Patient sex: M
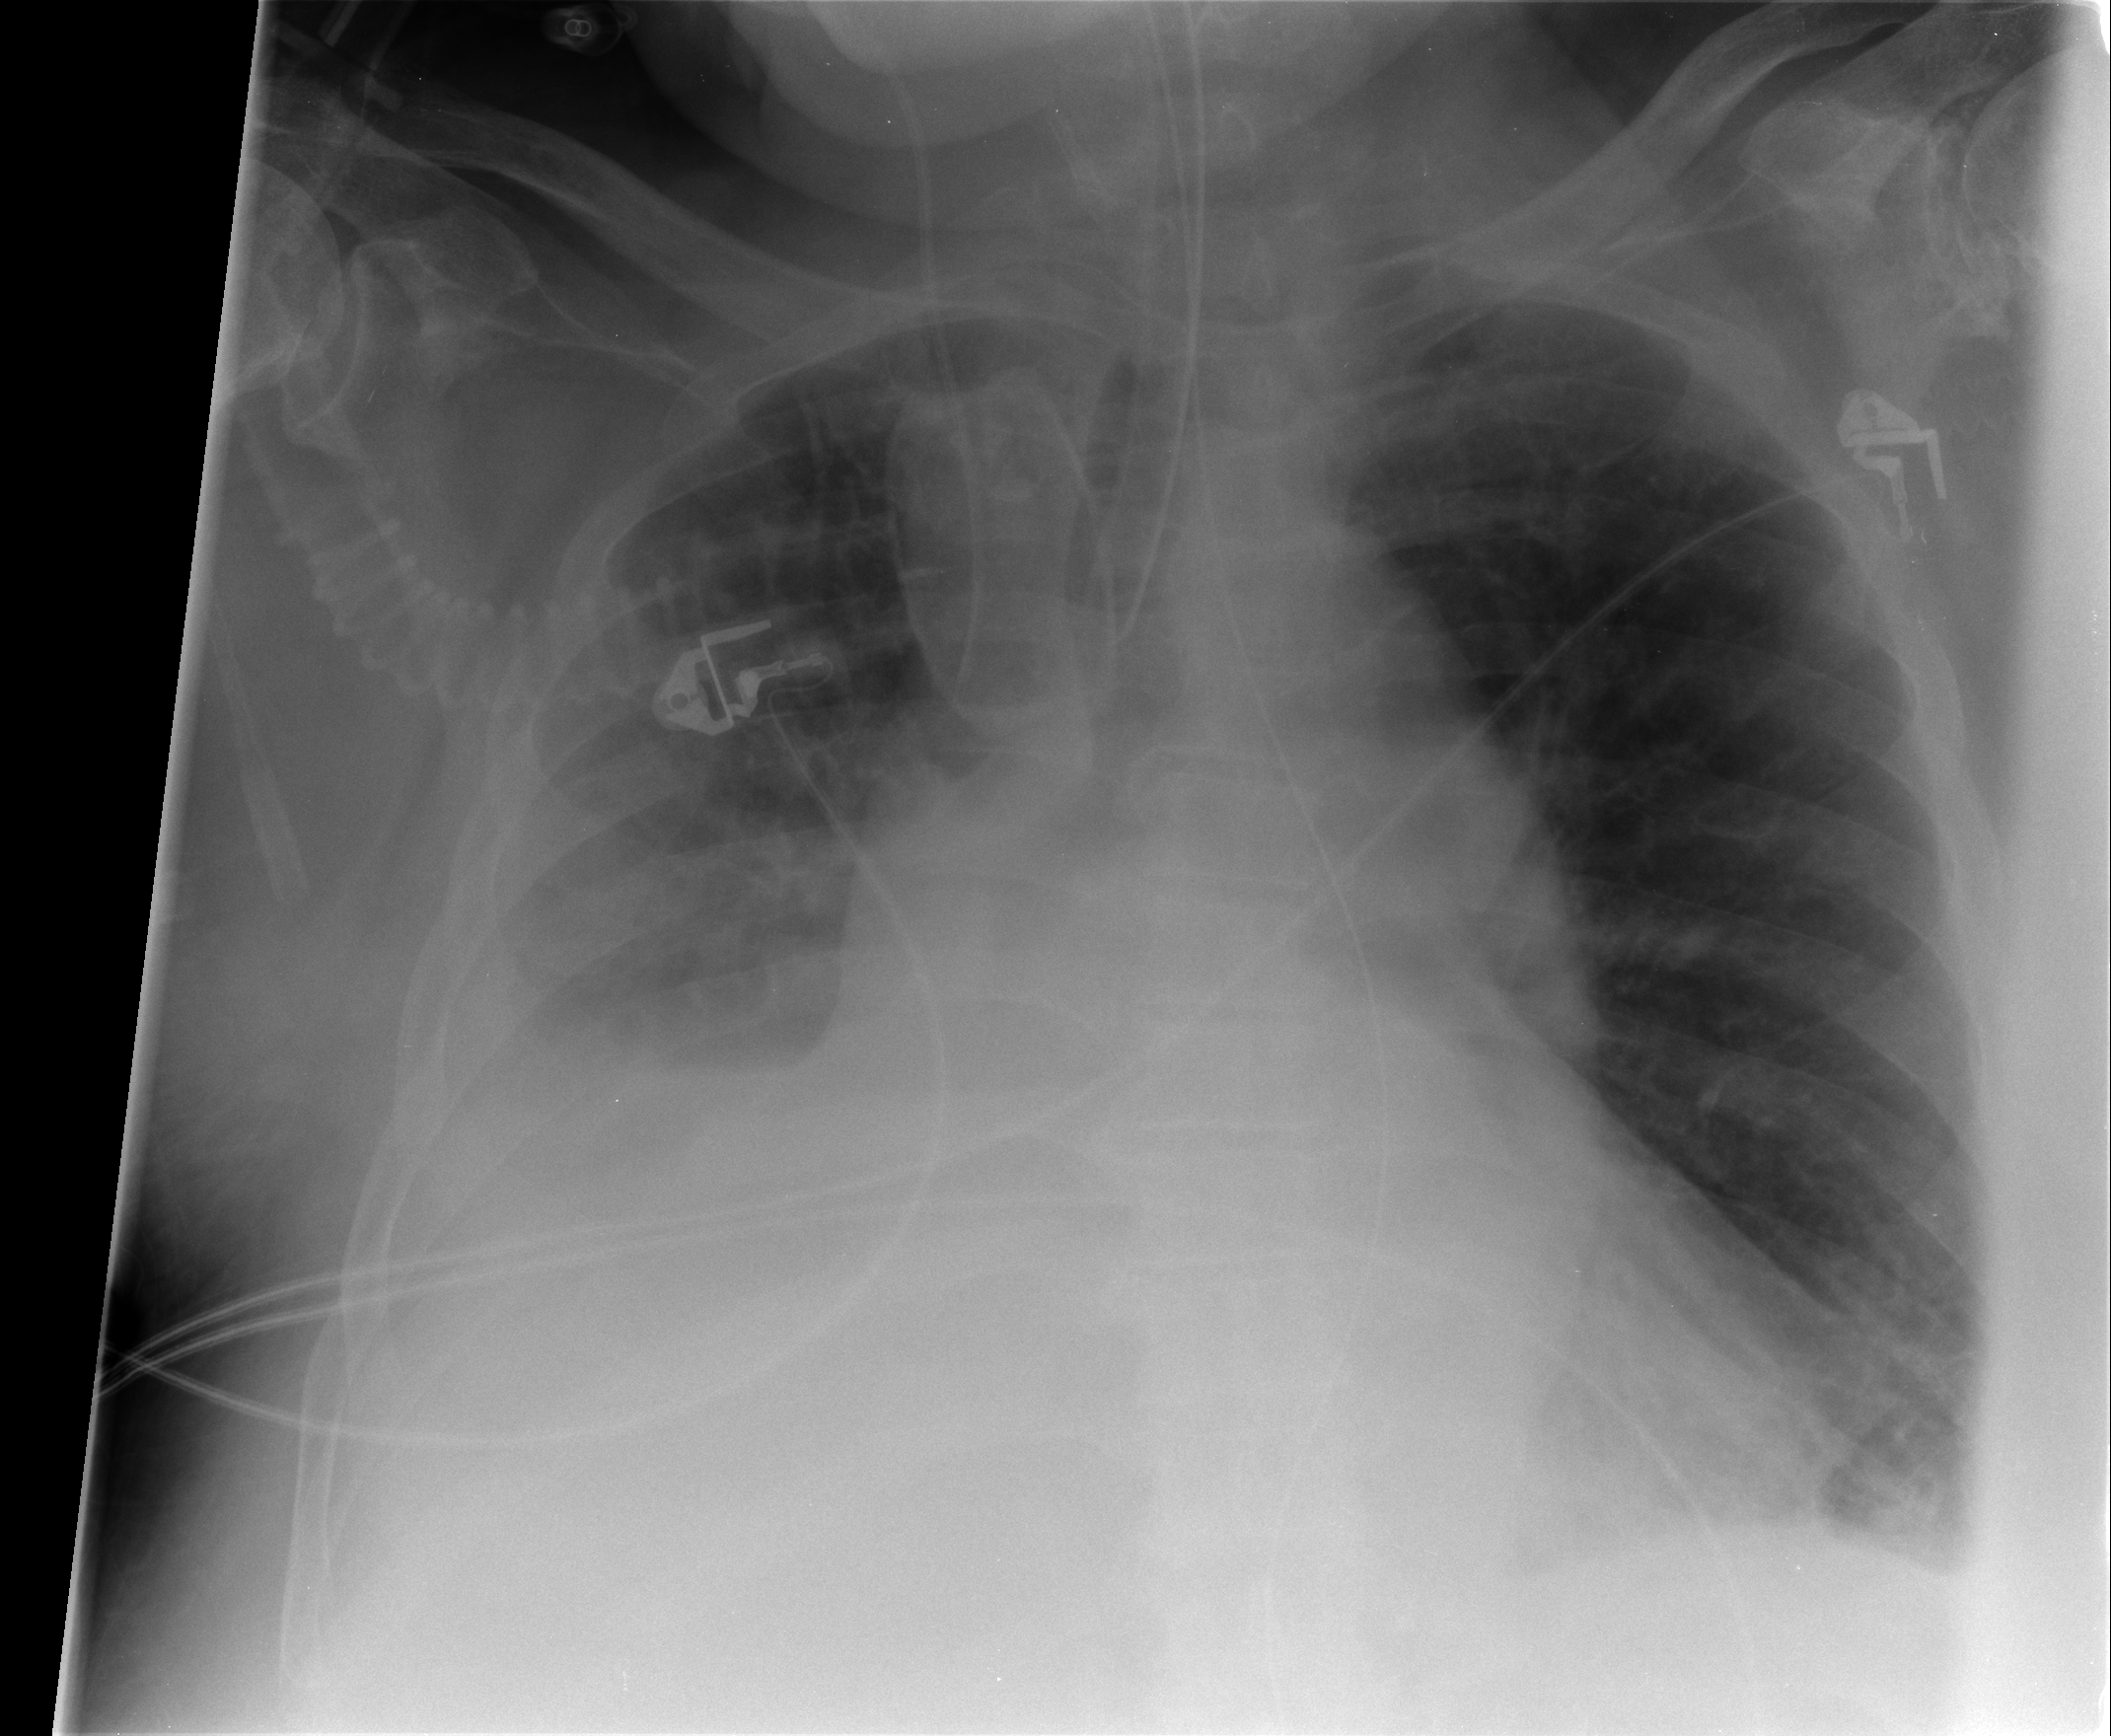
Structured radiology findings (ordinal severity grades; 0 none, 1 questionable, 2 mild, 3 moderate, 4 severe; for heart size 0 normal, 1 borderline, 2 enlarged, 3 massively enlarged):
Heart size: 2
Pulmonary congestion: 2
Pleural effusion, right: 2
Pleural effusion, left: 2
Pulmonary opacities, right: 3
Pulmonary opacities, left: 3
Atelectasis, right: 3
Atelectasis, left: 3